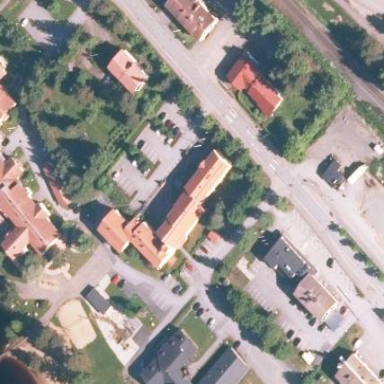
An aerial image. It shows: Commercial building housing the town hall.